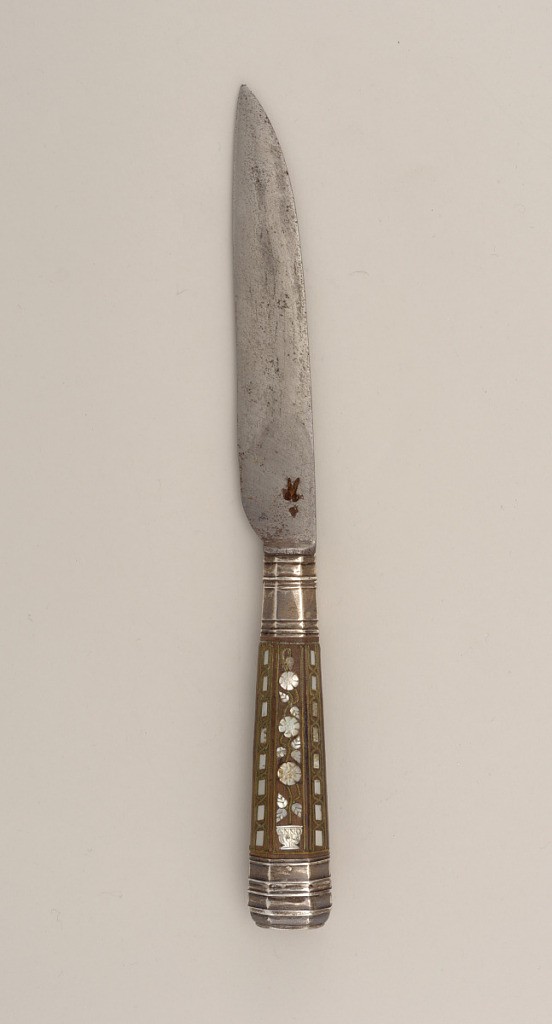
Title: Knife with Mother-of-Pearl and Wood Handle
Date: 18th century
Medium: steel, silver, wood, mother-of-pearl, brass
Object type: knife
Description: Straight lower edge, upper edge tapering towards the point. Wooden handle, octagonal in section, inlaid with mother-of-pearl floral and geometric decoration and brass thread borders. Silver ferrule and mount engraved on top.